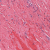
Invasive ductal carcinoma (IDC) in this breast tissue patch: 0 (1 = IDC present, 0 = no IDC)